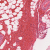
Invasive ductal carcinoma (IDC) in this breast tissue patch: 0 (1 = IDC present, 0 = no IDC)